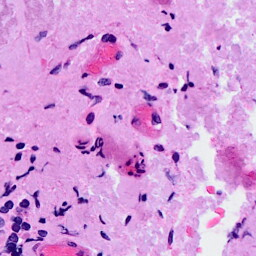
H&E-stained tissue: Breast